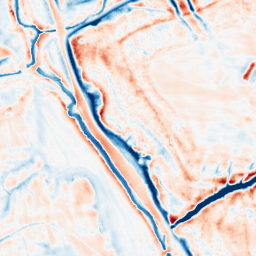
Category: edge_preserving
Decomposition family: bilateral
Decomposition parameters: d: 21
sigma_color: 75
sigma_space: 25
Upsampling method: bilinear
Upsampling parameters: scale: 2
Upsampling scale: 2